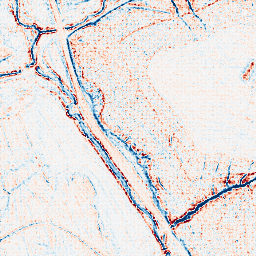
Category: edge_preserving
Decomposition family: anisotropic_diffusion
Decomposition parameters: iterations: 5
kappa: 100
gamma: 0.15
Upsampling method: sinc_hamming
Upsampling parameters: scale: 4
kernel_size: 4
Upsampling scale: 4